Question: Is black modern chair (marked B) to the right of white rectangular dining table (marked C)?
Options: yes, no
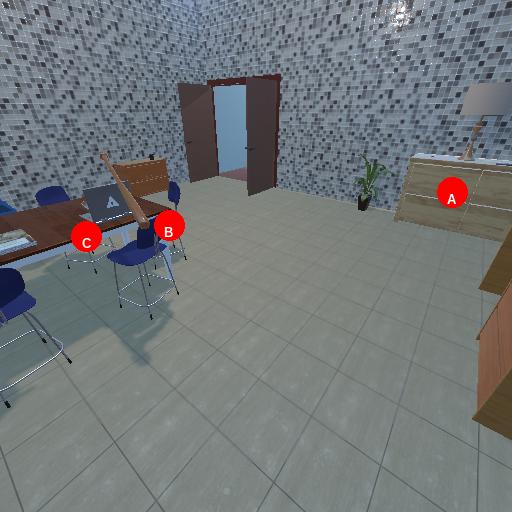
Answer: yes